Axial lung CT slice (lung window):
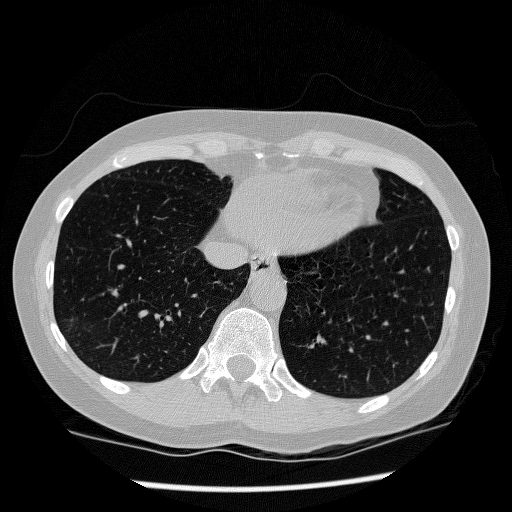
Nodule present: no